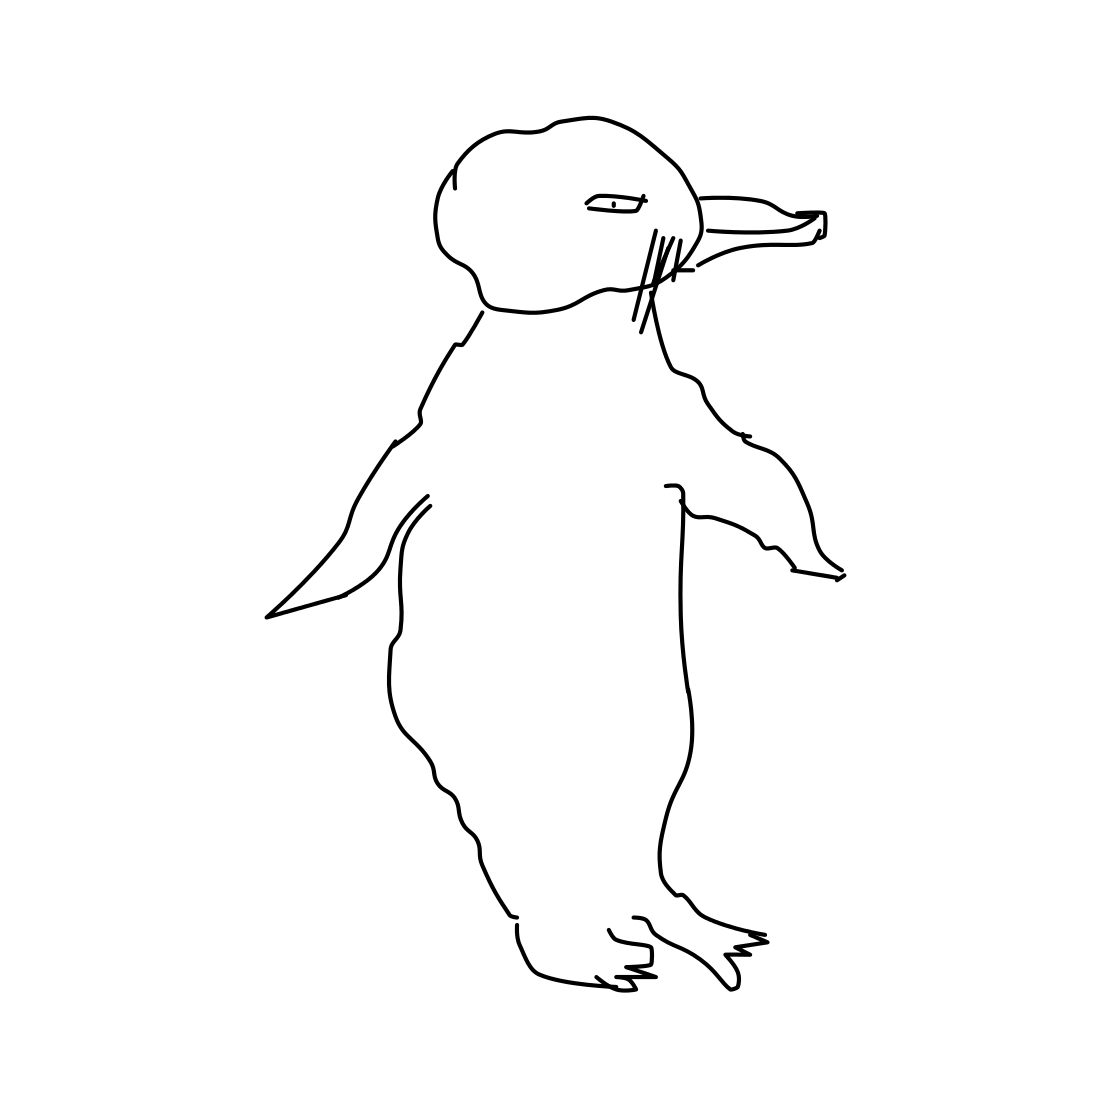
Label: penguin